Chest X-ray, PA view. Patient: 23 years old, sex F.
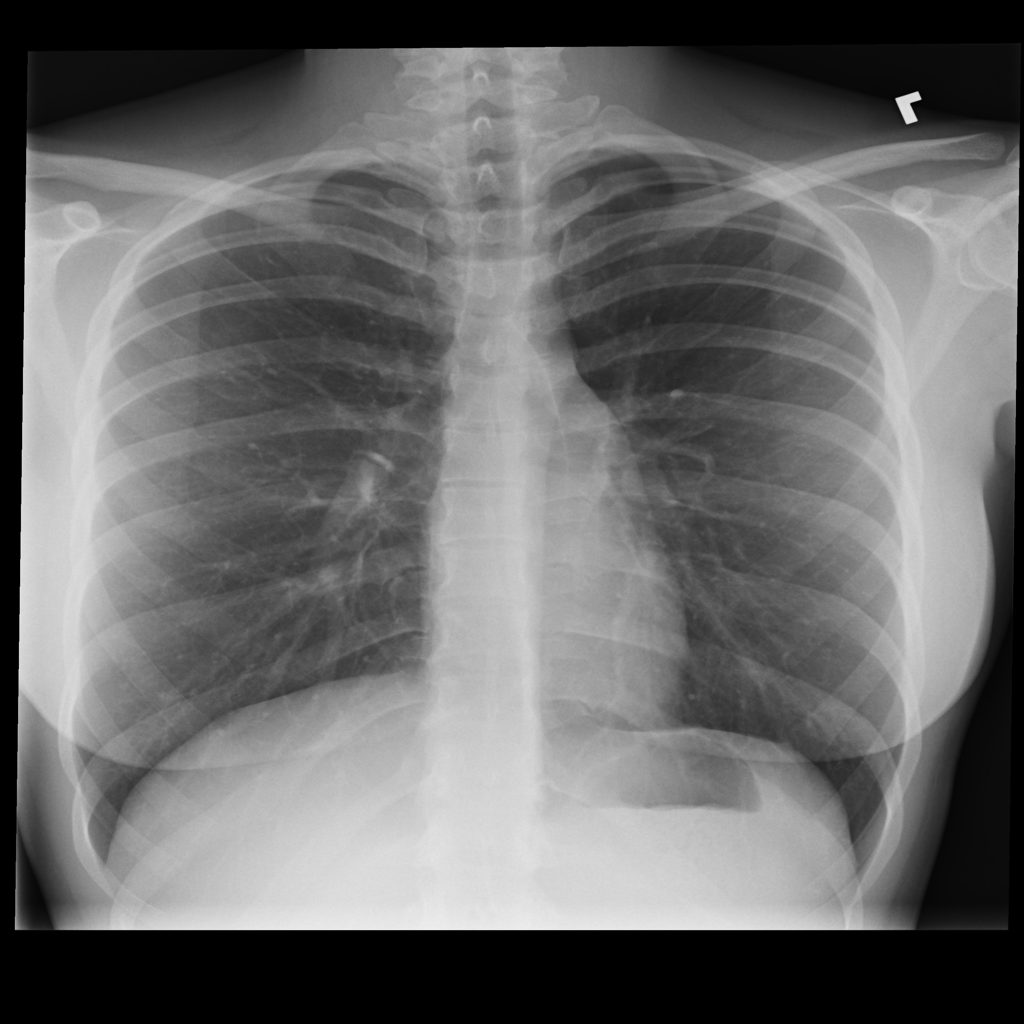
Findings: No Finding